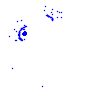
Particle: electron